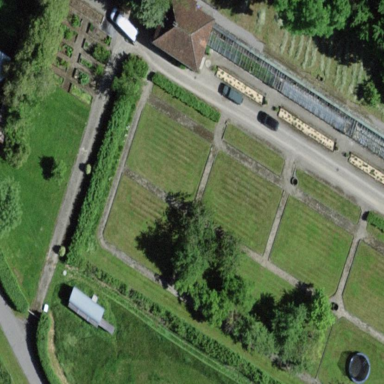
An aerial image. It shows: Orchard.